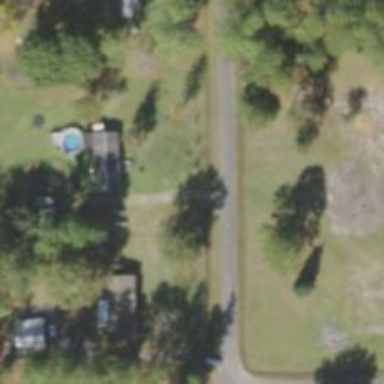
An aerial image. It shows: Driveway.